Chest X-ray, AP view. Patient: 32 years old, sex M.
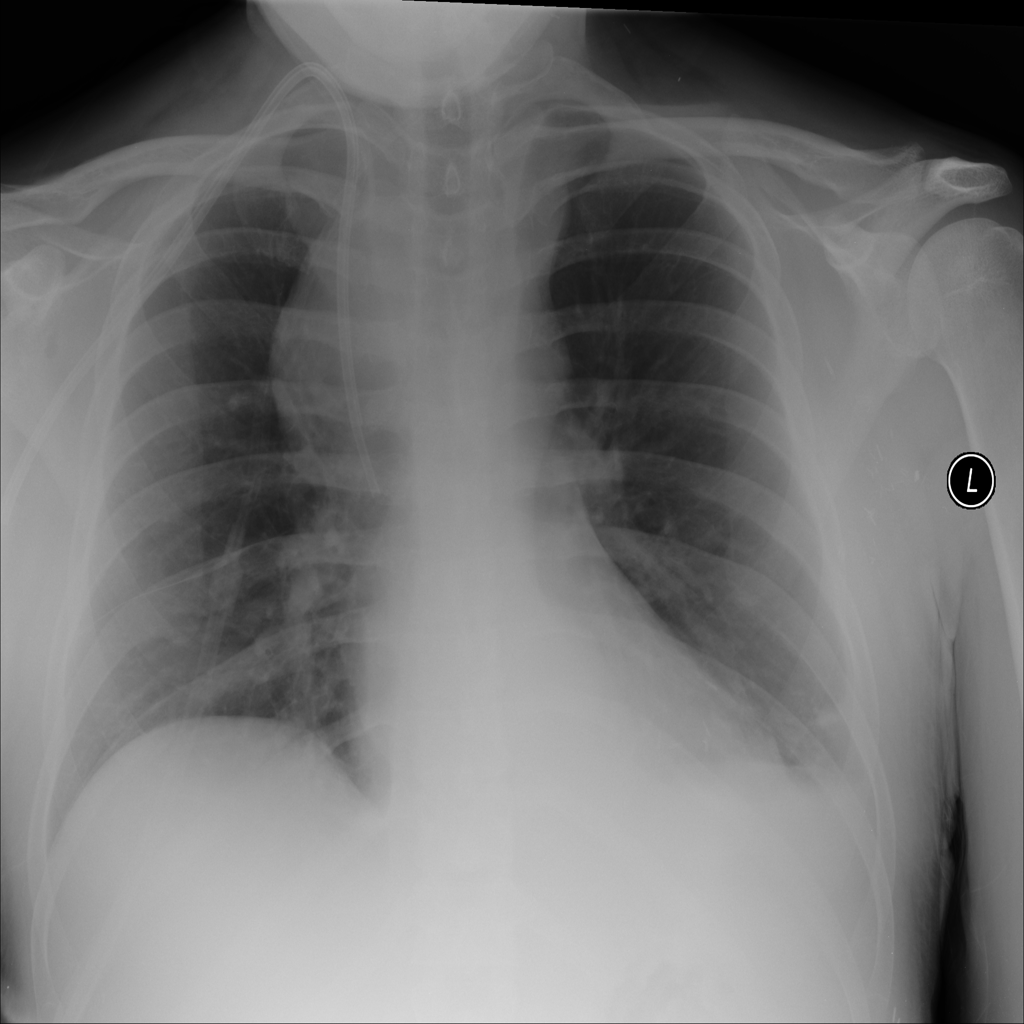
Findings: Atelectasis, Effusion, Mass